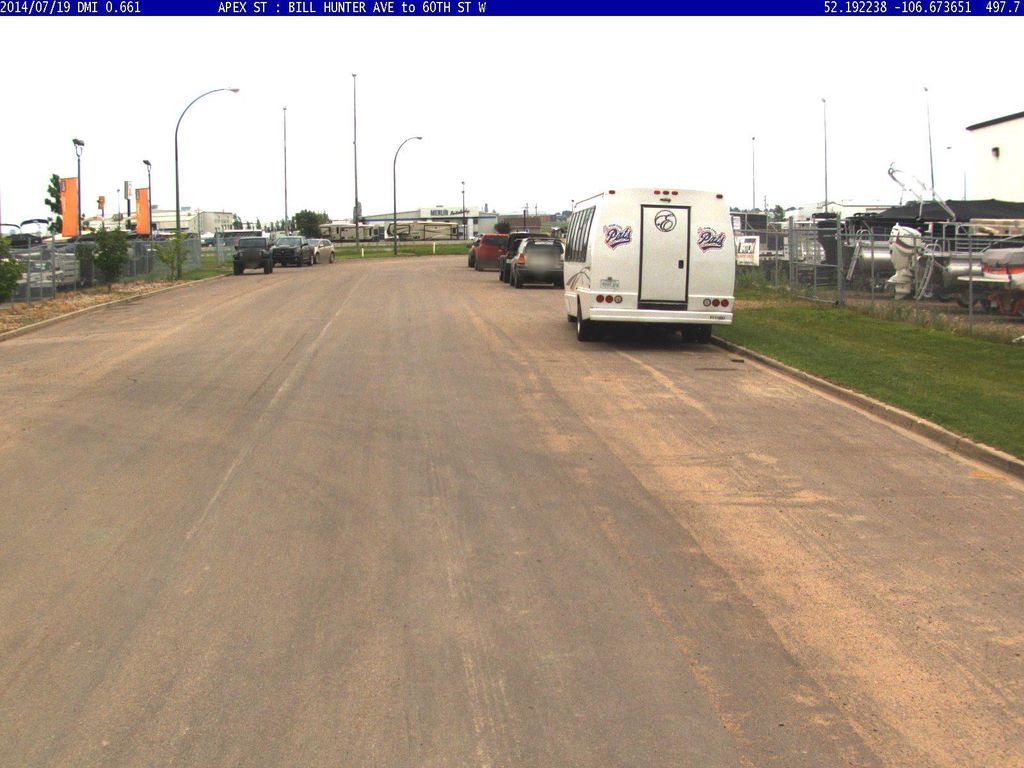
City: saskatoon